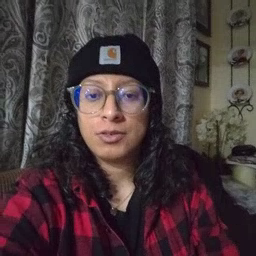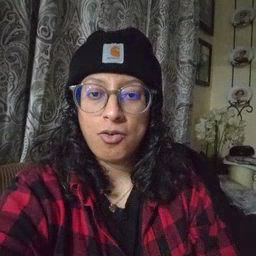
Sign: hungry